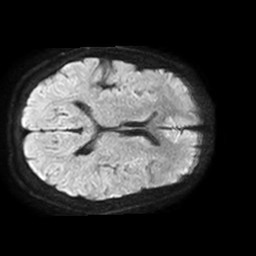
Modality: TRACE
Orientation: axial
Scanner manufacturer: philips
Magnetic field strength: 1.5 T
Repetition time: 3.4 s
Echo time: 0.06922 s